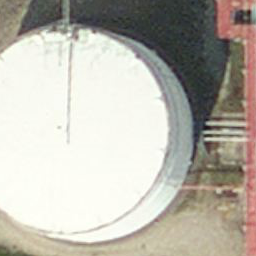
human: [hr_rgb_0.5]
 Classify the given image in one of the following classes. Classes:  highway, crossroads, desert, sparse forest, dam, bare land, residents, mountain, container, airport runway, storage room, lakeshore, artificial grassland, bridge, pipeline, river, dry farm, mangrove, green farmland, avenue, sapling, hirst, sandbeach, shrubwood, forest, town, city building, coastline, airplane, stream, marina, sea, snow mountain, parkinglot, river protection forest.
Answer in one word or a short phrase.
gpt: storage room